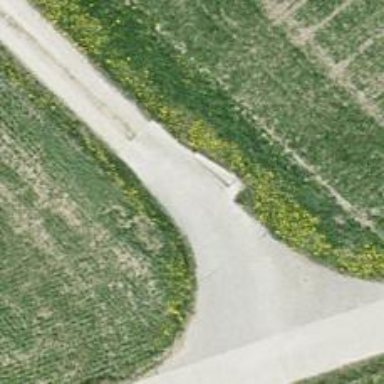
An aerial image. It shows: Well-maintained track road of grade 1.